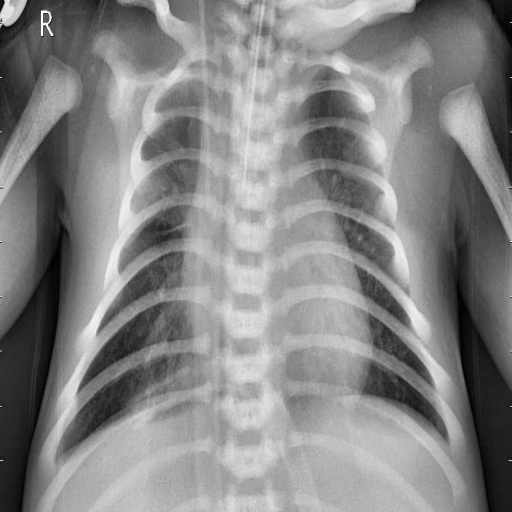
Finding: PNEUMONIA